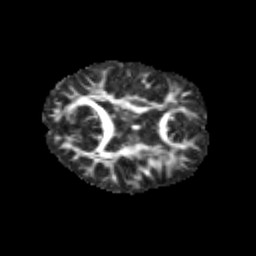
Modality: FA
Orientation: axial
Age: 11
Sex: male
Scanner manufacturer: siemens
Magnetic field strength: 3 T
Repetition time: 3.8 s
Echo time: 0.07 s